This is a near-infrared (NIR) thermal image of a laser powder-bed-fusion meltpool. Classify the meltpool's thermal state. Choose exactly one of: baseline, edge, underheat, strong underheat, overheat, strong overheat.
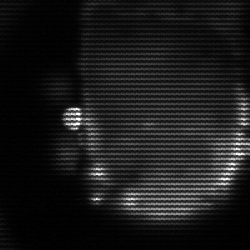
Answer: baseline